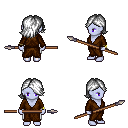
a pixel art fantasy rpg character, female body template, dark elf, purple skin, brown robe, white pants, white swoop hairstyle, bracelets, spear, four views (front, back, left, right), 2x2 character sprite sheet, small pixel art, hard edges, no anti-aliasing